Aerial crown-view tile of a tropical tree (Barro Colorado Island, Panama), acquired 20250217:
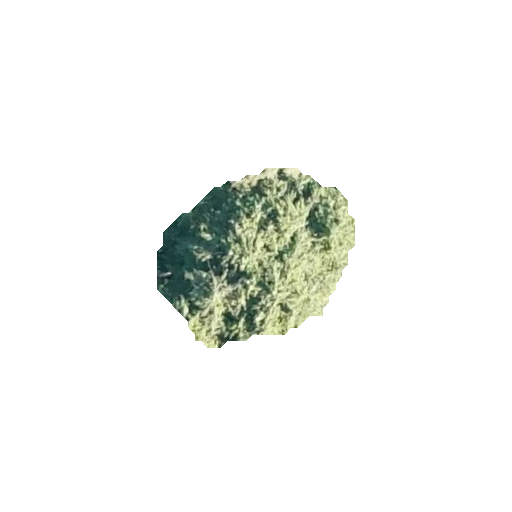
Species: Quararibea stenophylla
GBIF accepted scientific name: Quararibea stenophylla
Crown area: 37.421 m²